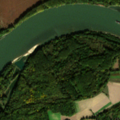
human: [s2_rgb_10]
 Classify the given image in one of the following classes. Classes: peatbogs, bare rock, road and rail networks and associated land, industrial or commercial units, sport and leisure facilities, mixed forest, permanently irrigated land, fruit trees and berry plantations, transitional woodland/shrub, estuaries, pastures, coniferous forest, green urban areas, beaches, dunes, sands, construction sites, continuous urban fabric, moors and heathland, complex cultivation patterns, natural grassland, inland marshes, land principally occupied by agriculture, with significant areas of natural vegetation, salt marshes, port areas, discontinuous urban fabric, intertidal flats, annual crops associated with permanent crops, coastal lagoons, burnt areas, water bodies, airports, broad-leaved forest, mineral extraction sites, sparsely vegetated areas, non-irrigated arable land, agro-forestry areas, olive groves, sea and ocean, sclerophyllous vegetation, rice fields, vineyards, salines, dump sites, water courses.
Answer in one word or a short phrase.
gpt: non-irrigated arable land, land principally occupied by agriculture, with significant areas of natural vegetation, broad-leaved forest, water courses